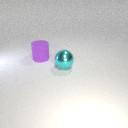
large purple rubber cylinder behind large cyan metal sphere